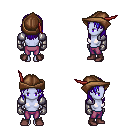
a pixel art fantasy rpg character, female body template, dark elf, purple skin, steel arm armor, magenta pants, blue long hairstyle, leather cap, metal gloves, maroon shoes, four views (front, back, left, right), 2x2 character sprite sheet, small pixel art, hard edges, no anti-aliasing